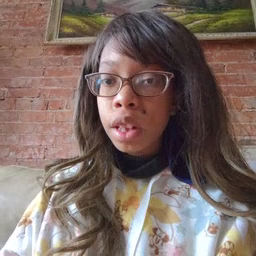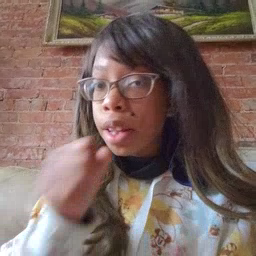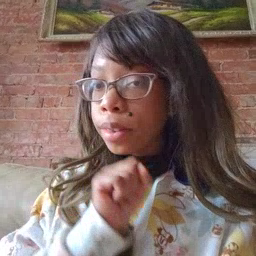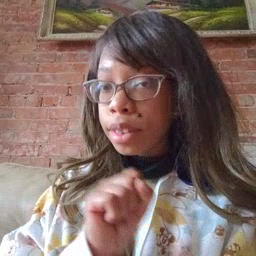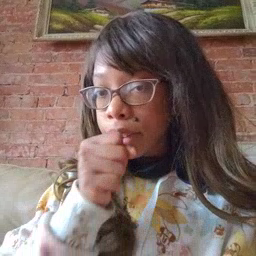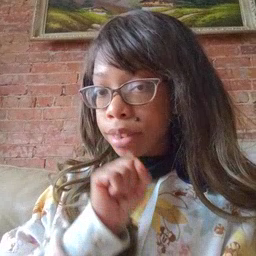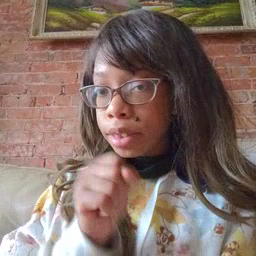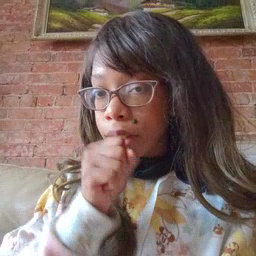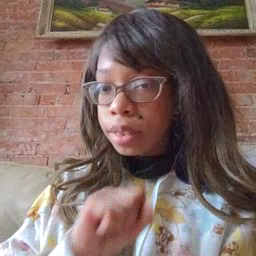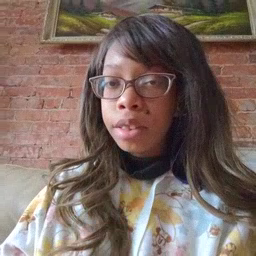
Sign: icecream